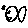
Label: fish